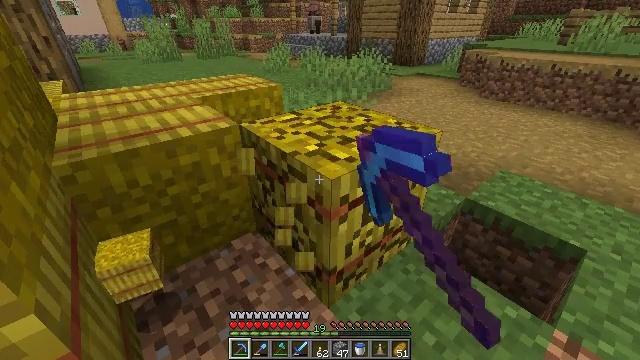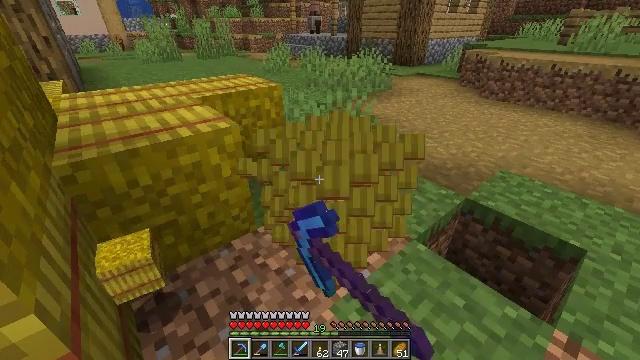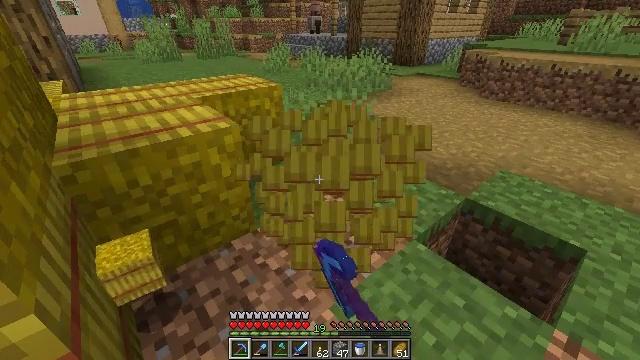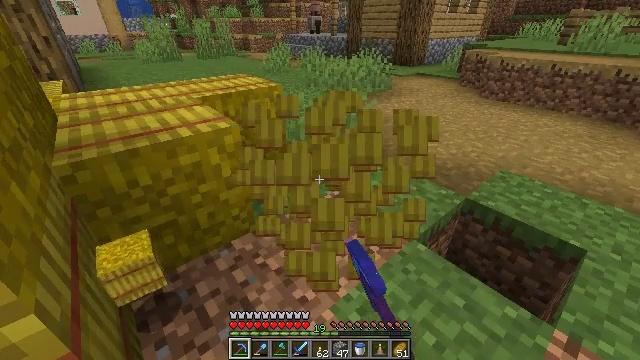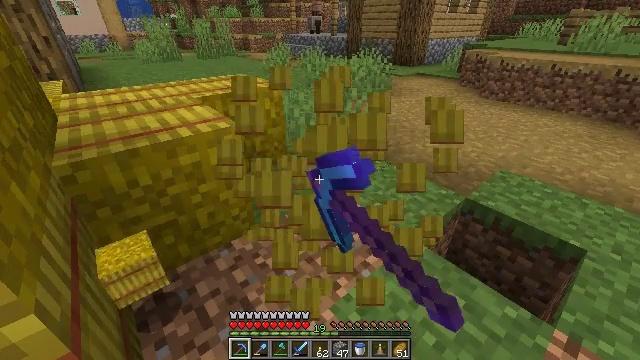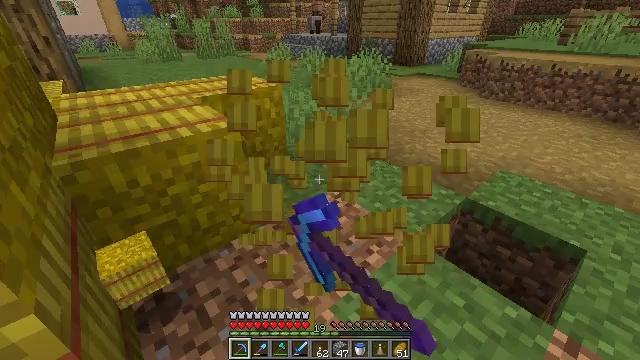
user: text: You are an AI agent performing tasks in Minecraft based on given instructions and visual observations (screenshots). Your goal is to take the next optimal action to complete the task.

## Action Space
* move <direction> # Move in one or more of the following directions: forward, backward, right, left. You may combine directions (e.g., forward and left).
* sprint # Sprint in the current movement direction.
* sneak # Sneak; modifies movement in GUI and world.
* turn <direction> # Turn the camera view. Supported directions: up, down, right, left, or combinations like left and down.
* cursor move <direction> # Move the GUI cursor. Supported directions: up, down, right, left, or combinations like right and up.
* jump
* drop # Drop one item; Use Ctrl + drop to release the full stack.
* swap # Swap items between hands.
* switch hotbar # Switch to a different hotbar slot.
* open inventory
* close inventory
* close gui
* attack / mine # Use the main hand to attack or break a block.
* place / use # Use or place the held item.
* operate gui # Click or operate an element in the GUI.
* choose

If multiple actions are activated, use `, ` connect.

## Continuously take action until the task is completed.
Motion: motion action
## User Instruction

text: Gather hay blocks from the farm.
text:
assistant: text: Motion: attack / mine
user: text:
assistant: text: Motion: attack / mine
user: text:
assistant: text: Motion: attack / mine
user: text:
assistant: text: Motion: attack / mine
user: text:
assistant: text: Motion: attack / mine
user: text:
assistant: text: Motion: attack / mine